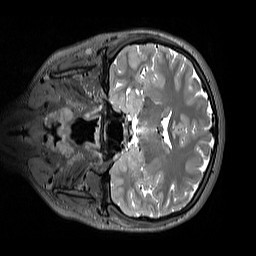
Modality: T2w
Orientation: coronal
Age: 11
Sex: female
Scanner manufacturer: siemens
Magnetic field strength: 3 T
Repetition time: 3.2 s
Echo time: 0.408 s